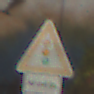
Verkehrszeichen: Lichtzeichenanlage
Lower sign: ZeitangabenMitBeschraenkungAufWochentage8
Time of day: MorningAfternoon
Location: Outdoor (Urban)
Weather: PartlyCloudy
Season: NotSpecified
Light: Natural